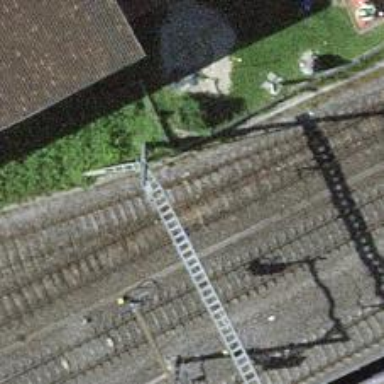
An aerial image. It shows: Railway yard with electrified contact lines.